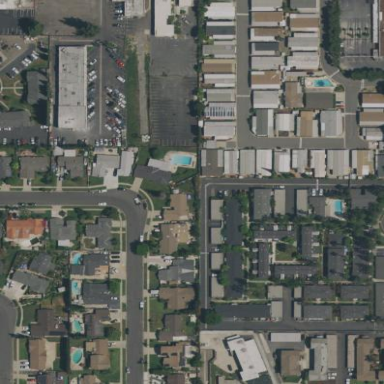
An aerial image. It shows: Residential area designated as trailer park.